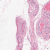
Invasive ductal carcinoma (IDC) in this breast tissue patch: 0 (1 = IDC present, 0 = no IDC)